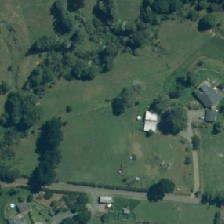
Land cover: shortrotation_cropland